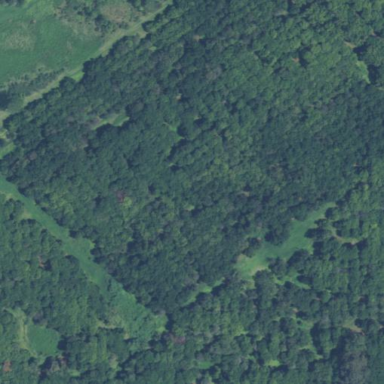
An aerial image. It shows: Orchard filled with macadamia trees.